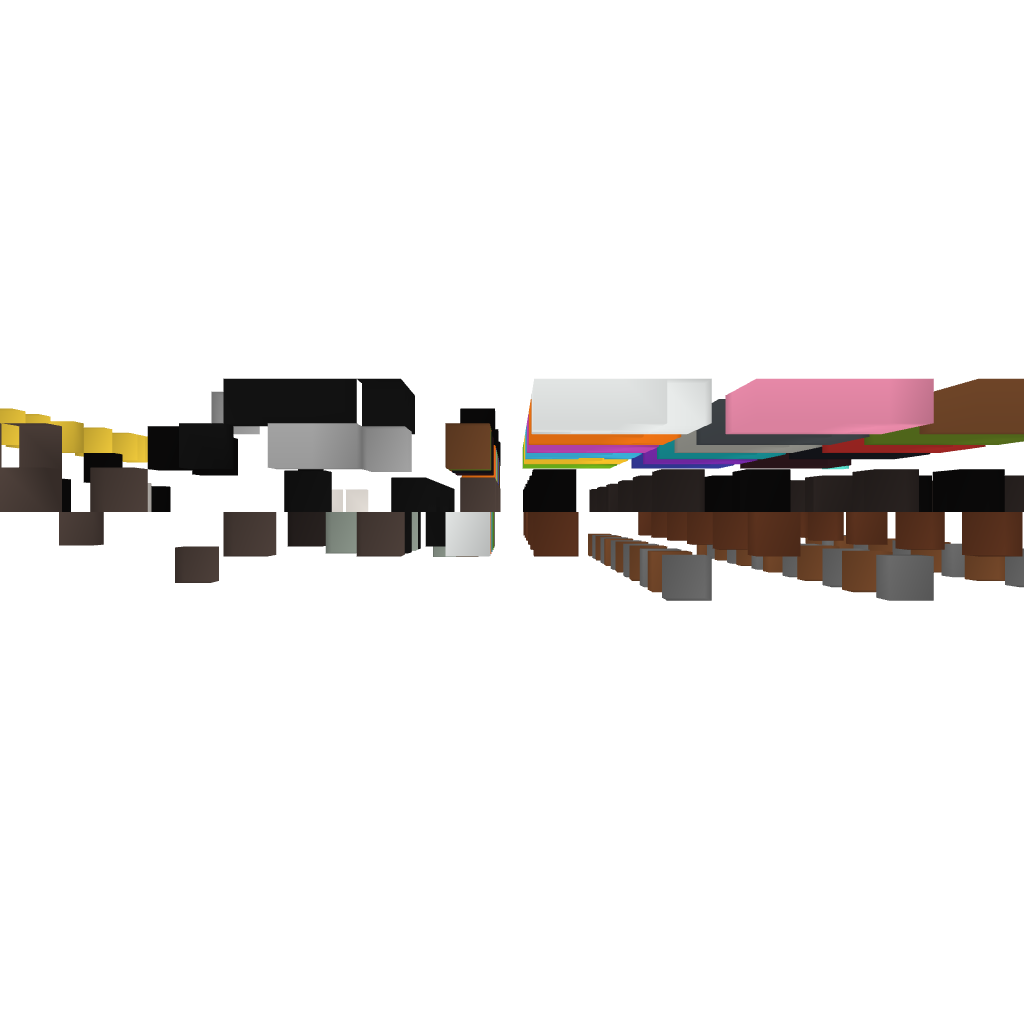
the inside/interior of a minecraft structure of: Bank Stackable